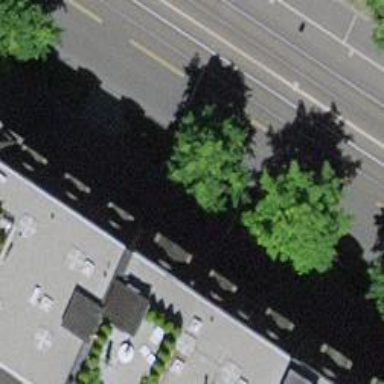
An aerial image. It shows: Tree-lined avenue.